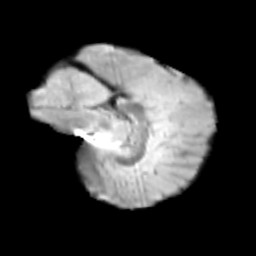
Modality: T2w
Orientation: sagittal
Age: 11
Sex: female
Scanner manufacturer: siemens
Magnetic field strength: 3 T
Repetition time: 3.8 s
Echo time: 0.07 s